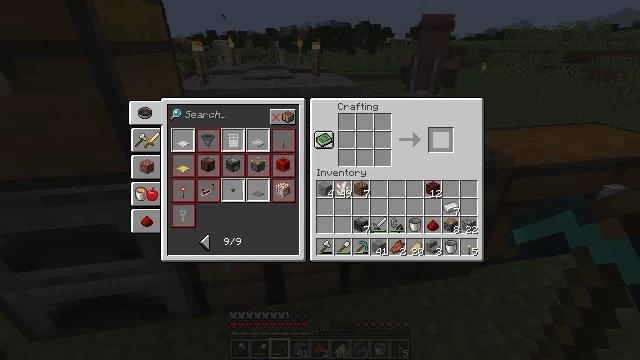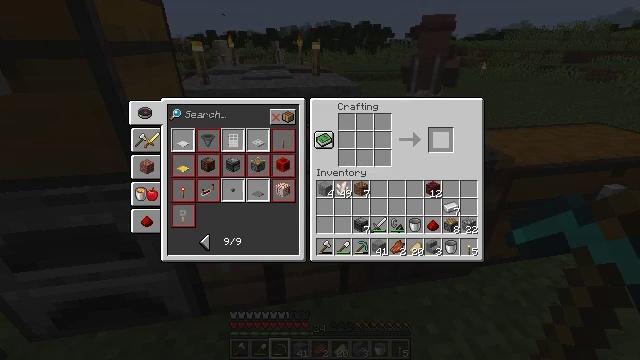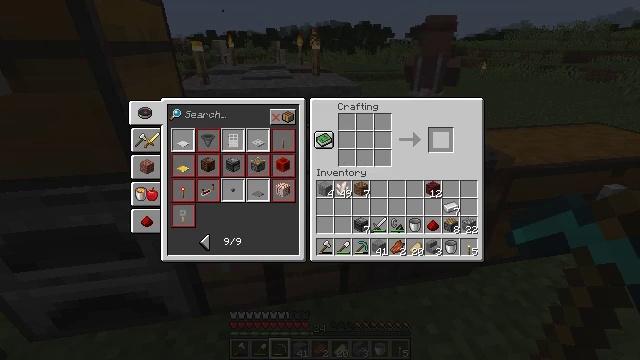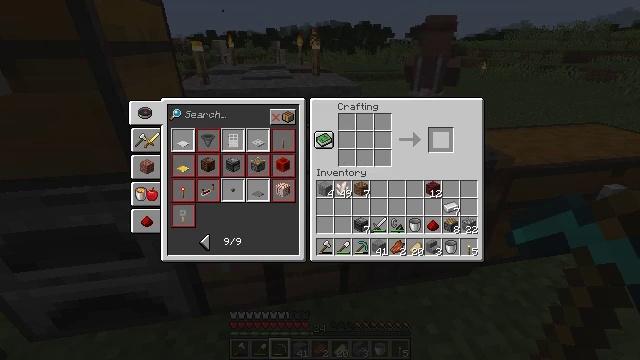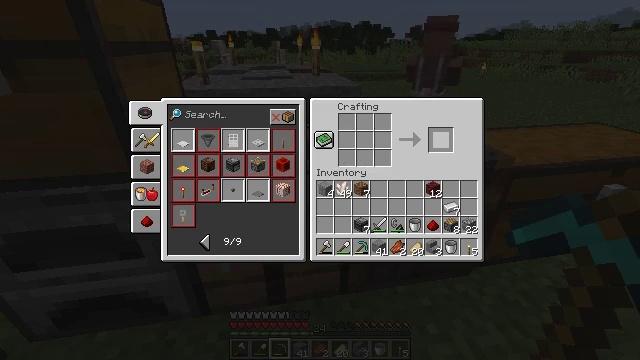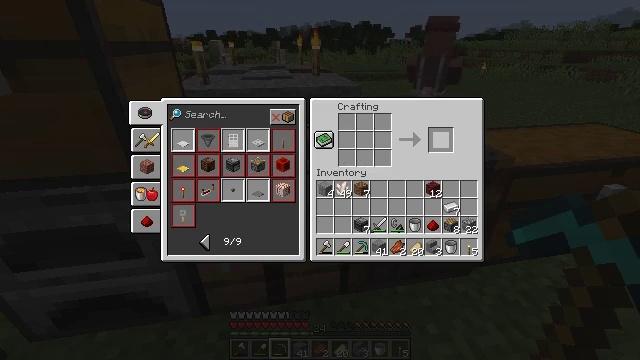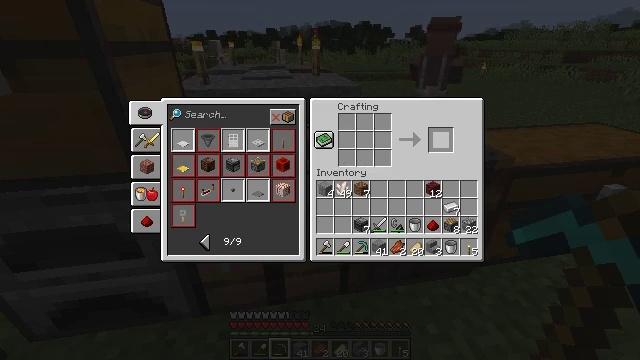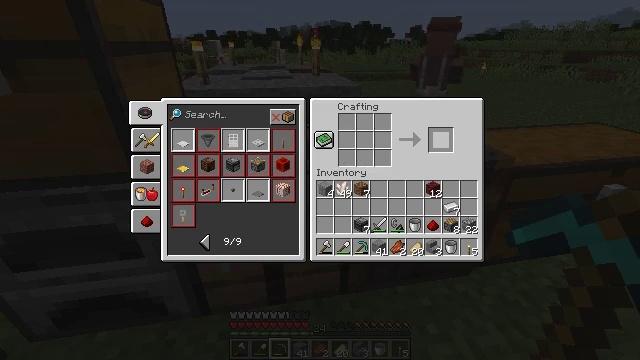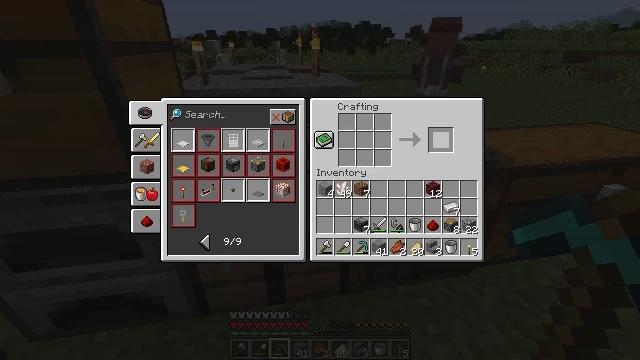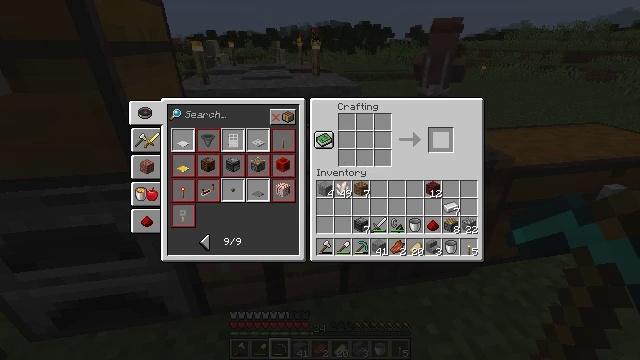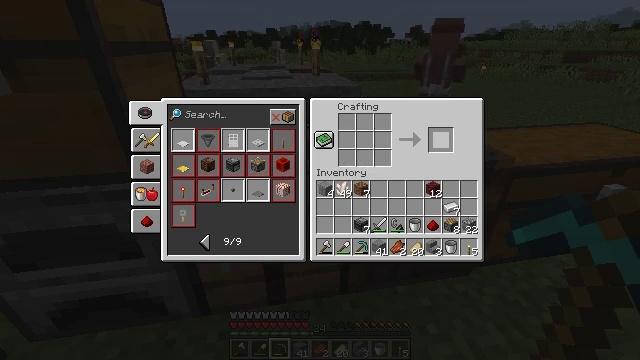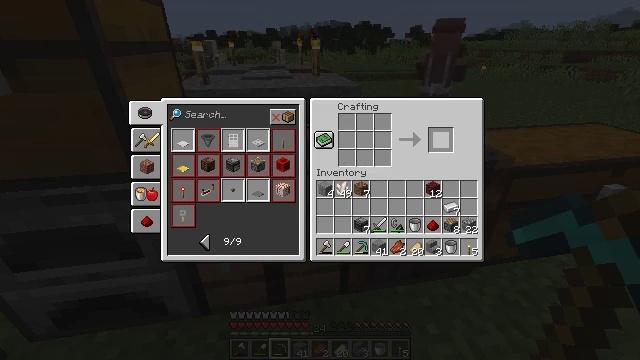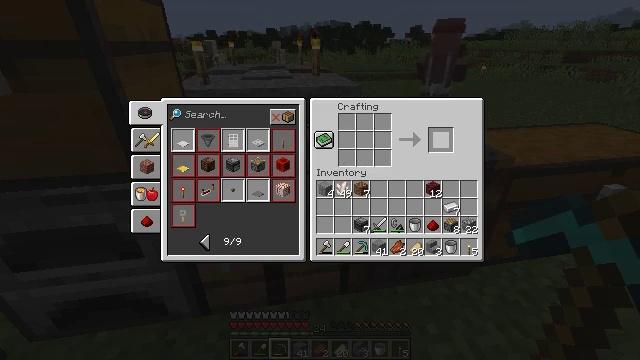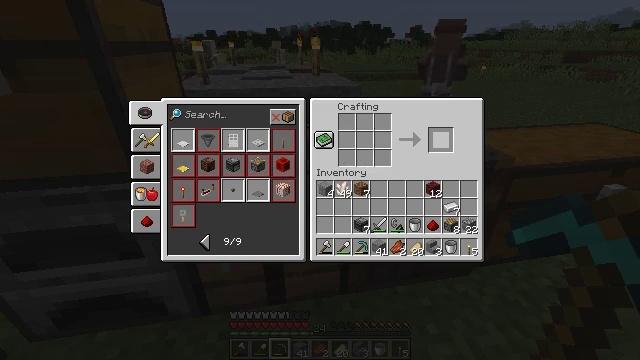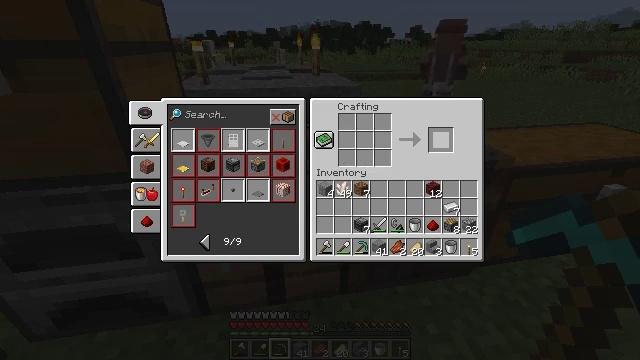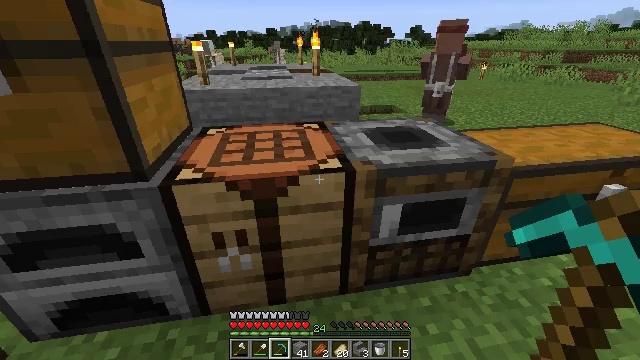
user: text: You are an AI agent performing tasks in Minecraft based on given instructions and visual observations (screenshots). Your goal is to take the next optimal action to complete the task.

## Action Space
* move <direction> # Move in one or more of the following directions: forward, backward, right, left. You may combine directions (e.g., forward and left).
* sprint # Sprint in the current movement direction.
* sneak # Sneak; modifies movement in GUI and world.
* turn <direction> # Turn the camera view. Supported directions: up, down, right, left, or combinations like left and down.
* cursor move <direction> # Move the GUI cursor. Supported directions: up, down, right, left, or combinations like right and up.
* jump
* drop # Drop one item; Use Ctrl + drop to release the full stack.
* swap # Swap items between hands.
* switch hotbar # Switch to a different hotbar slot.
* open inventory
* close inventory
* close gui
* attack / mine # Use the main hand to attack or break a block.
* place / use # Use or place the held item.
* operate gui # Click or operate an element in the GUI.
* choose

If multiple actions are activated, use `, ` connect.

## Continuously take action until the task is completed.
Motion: motion action
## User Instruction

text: Produce an observer by crafting at the table.
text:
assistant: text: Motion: sneak
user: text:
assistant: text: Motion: sneak
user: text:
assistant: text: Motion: sneak
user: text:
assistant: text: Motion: sneak
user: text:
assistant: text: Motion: sneak
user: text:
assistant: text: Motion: sneak
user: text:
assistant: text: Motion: sneak
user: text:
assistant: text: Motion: sneak
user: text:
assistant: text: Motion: no_op
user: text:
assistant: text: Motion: no_op
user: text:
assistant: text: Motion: no_op
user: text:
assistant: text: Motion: no_op
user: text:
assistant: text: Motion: no_op
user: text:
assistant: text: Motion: no_op
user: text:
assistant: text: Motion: no_op
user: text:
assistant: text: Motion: no_op
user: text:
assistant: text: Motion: no_op
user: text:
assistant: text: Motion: no_op
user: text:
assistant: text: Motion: turn left
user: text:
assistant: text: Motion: turn left
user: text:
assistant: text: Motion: turn left
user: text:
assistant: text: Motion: turn left and up
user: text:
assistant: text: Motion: turn left and up
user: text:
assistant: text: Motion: turn left
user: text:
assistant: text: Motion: no_op
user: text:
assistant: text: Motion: no_op
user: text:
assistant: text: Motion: no_op
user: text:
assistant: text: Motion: no_op
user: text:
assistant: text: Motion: turn right
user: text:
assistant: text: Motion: turn right